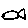
Label: fish